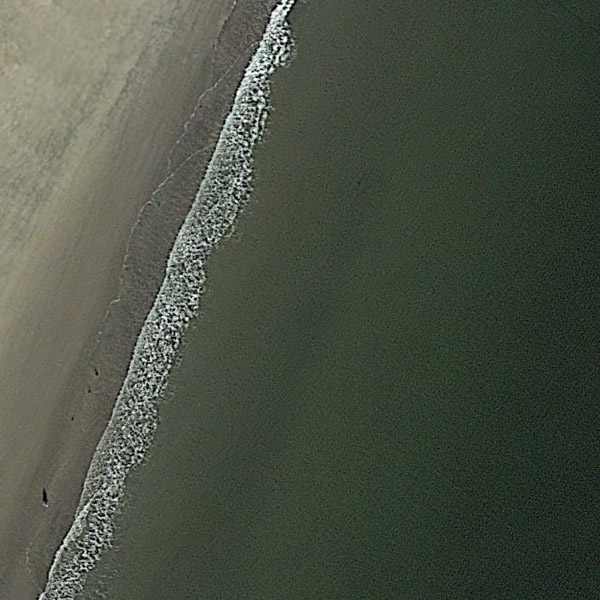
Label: Beach